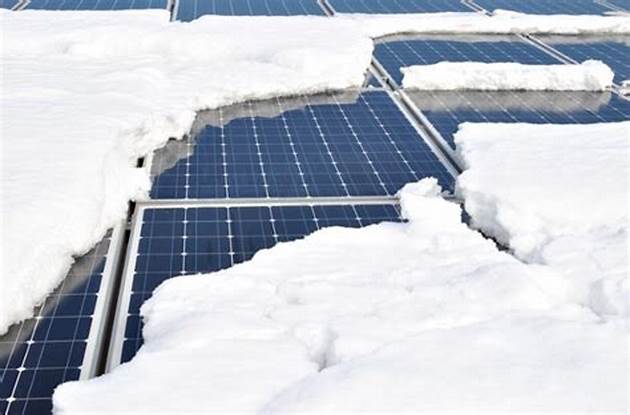
Label: Snow-Covered